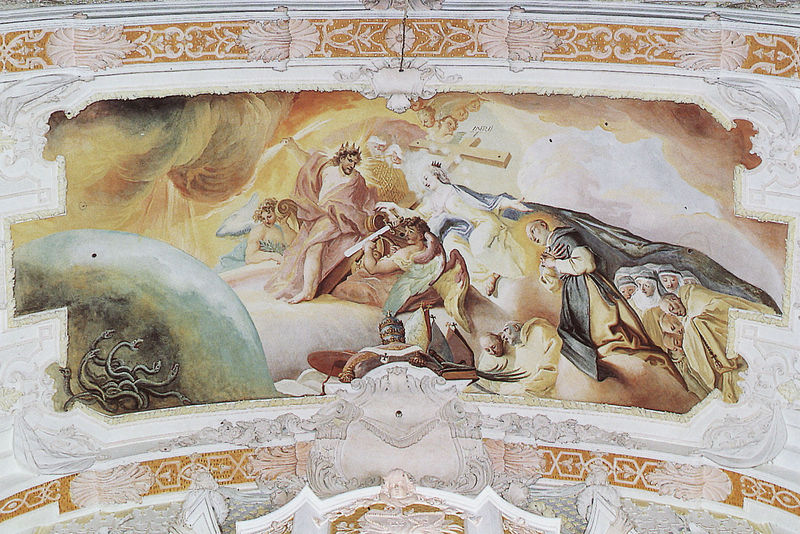
Titel: Deckenfresken der Klosterkirche Fürstenfeld
Künstler: Cosmas Damian Asam
Standort: Fürstenfeldbruck, Kloster Fürstenfeld (EU - D - Bayern)
Schlagwörter: gemälde, gewitter, himmel, wolken, gelb, wolke, muster, ornament, wand, barock, kirche, decke, rokoko, engel, wandmalerei, stuck, kreuz, religion, blitze, christus, blitz, zeus, religiös, schlangen, kruzifix, deckengemälde, fresko, wandbild, nonnen, reni, engel kreuz, guido reni